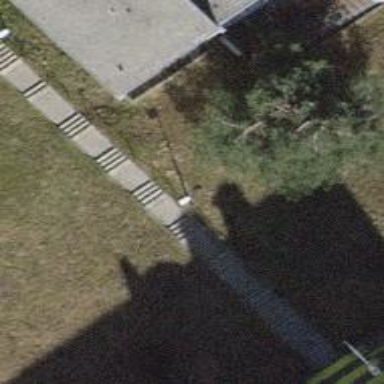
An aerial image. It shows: Set of steps on the road.